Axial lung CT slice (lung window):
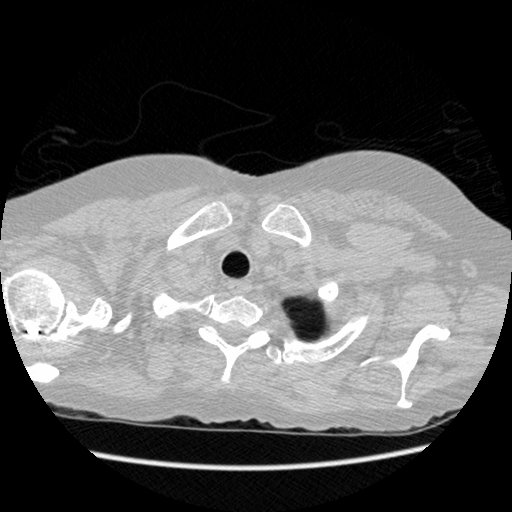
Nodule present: no